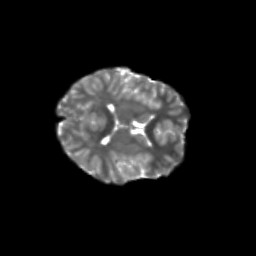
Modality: T2w
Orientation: axial
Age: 10
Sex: male
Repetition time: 9.512 s
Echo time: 0.089 s